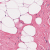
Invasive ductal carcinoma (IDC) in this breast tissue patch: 0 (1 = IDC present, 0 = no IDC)